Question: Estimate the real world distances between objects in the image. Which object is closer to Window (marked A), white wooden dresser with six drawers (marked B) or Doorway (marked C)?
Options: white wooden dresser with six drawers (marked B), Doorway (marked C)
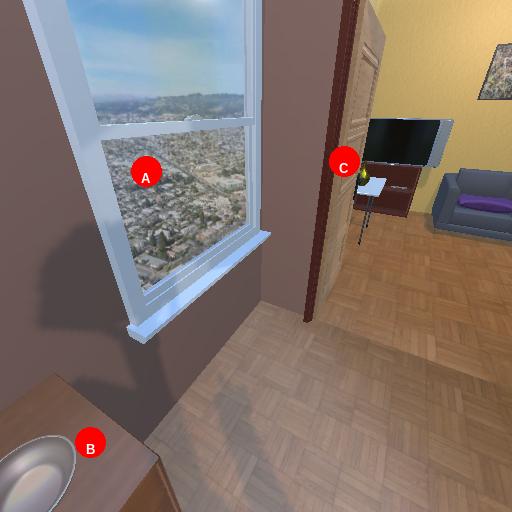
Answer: white wooden dresser with six drawers (marked B)